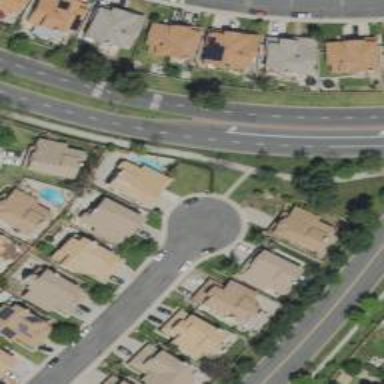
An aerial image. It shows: Turning circle on the road.